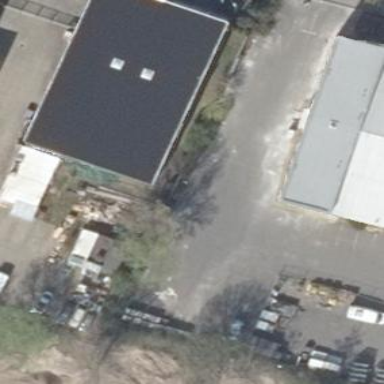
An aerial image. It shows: Industrial building.